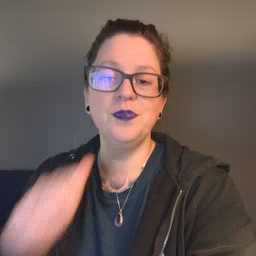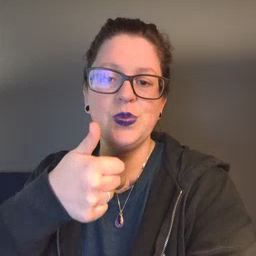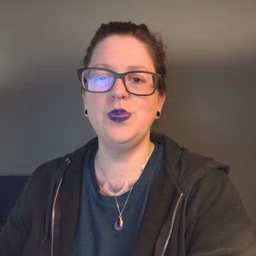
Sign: tomorrow